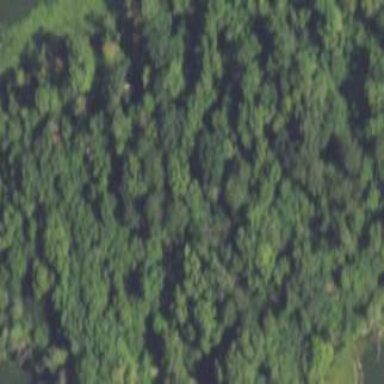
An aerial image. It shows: Nature reserve with mixed types of leaves.